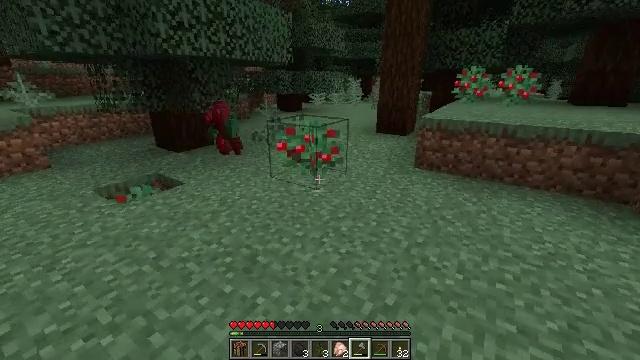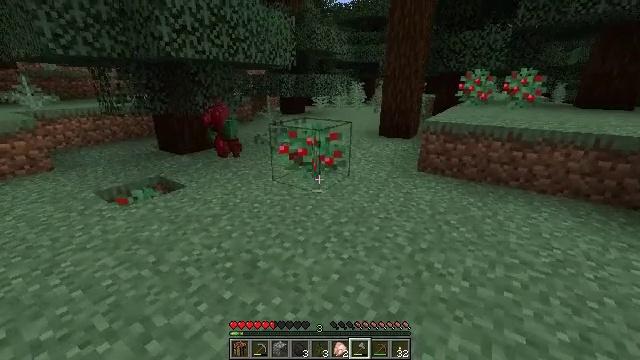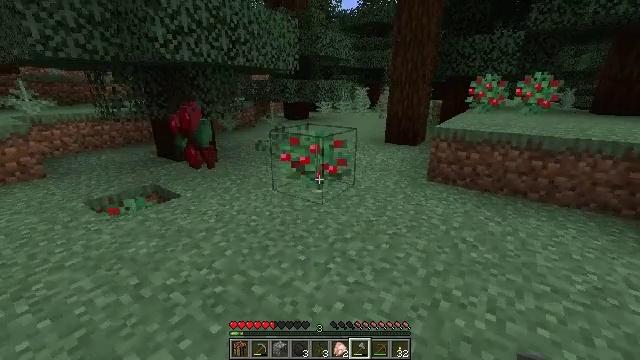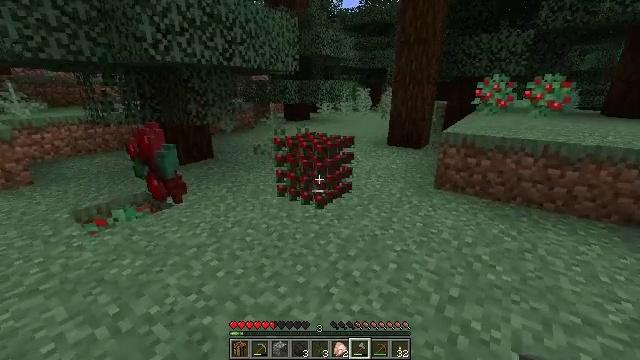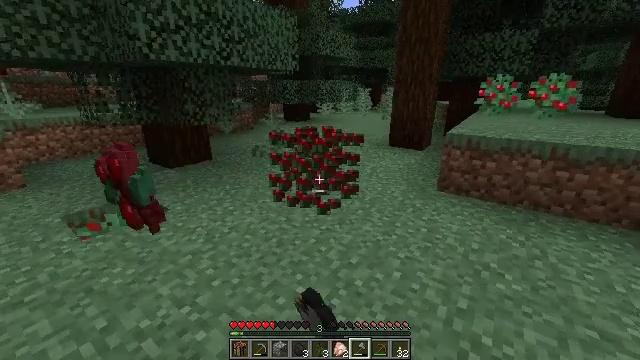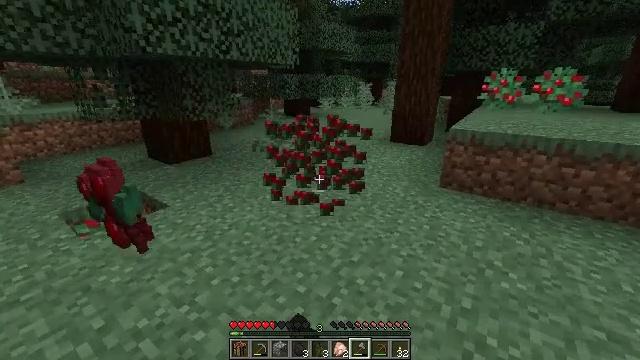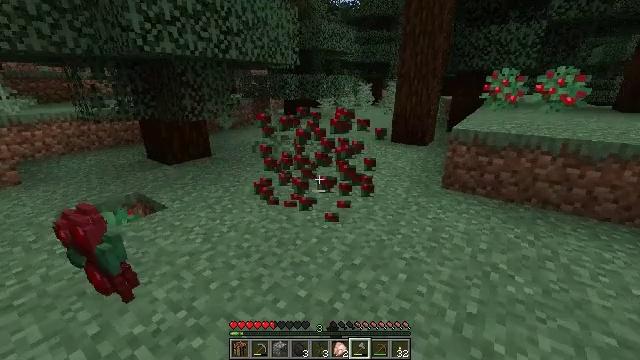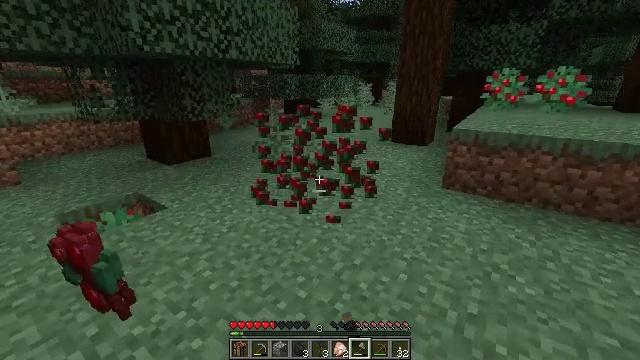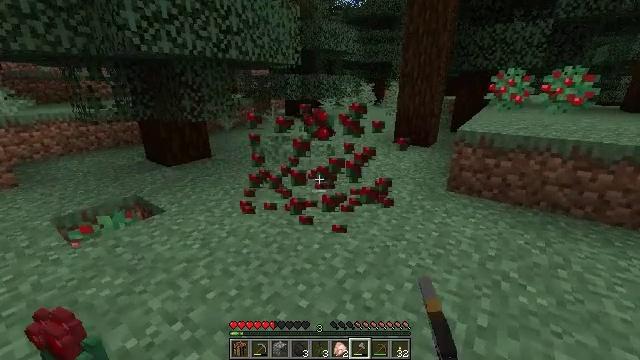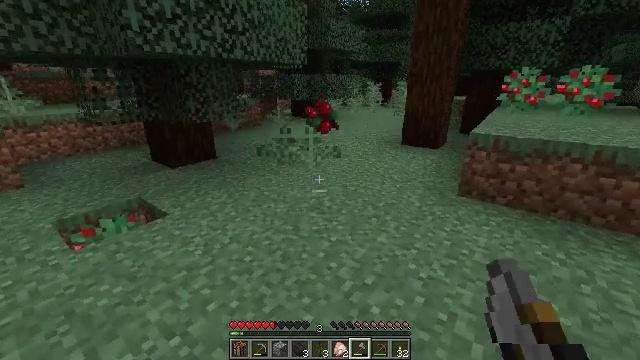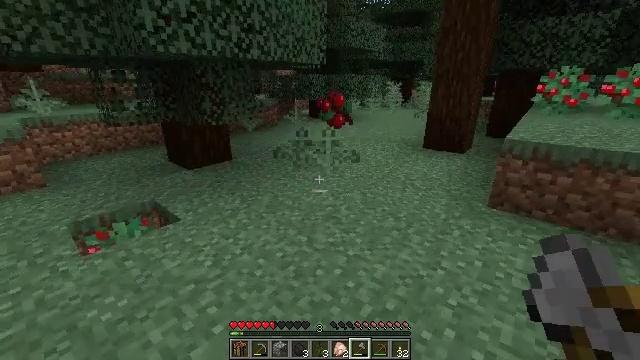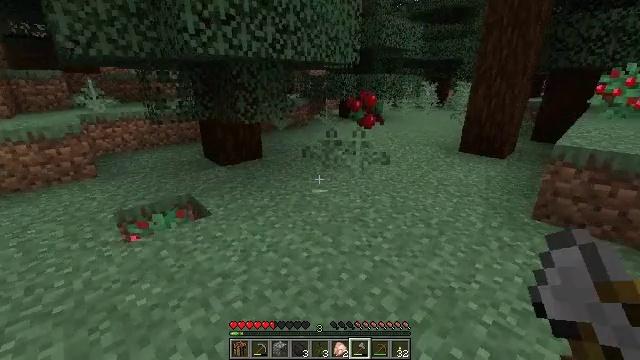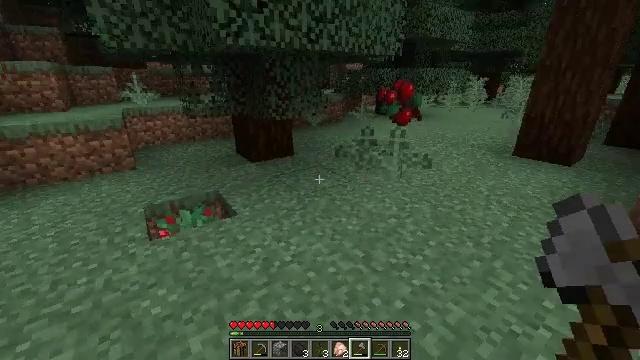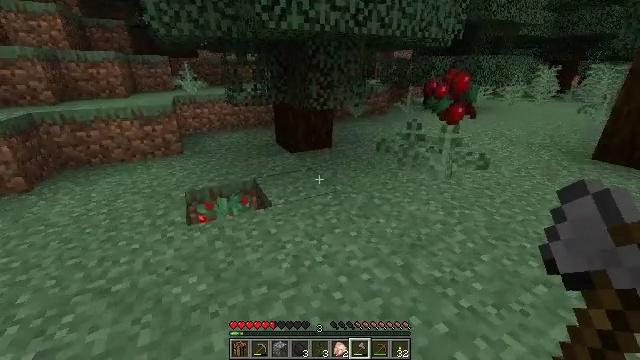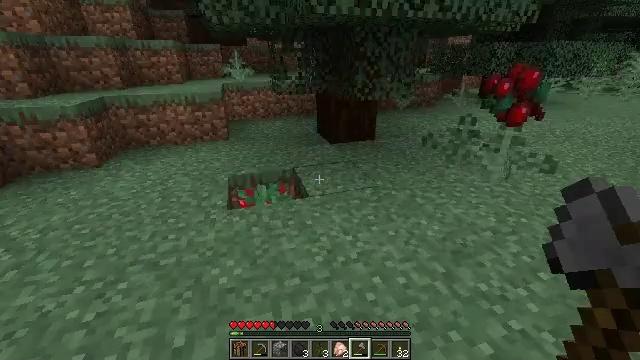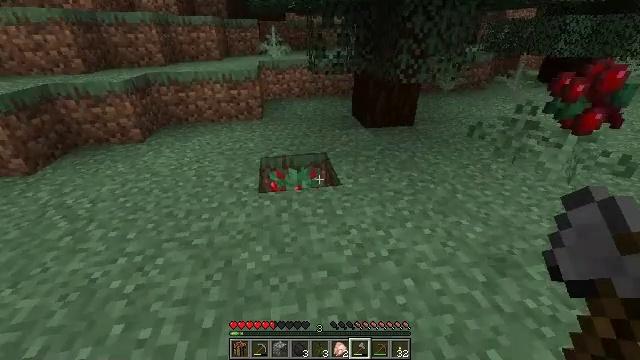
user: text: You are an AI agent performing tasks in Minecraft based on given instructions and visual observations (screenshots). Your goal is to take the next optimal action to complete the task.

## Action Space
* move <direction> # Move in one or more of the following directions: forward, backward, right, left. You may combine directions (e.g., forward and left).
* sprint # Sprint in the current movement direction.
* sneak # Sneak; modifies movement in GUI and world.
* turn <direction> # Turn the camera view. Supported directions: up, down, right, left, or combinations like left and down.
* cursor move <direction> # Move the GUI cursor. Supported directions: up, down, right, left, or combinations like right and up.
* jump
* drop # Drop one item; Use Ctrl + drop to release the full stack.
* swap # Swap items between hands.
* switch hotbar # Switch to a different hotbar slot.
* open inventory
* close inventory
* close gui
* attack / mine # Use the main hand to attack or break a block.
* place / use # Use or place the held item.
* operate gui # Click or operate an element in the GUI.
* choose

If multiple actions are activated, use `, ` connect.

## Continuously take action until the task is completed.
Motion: motion action
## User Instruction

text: Gather materials from the sweet berry bush.
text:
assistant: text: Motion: move forward
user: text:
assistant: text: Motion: move forward, turn up
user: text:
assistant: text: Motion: move forward, attack / mine
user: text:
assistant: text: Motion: attack / mine
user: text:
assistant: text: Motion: turn down, attack / mine
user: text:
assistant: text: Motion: no_op
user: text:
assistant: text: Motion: no_op
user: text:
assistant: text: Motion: move forward
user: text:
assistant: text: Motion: move forward, turn left
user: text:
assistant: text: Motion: move forward, turn left
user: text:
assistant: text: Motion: move forward, turn left
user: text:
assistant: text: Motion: move forward, turn left and down
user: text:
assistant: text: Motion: move forward, turn left and down
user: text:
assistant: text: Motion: move forward and move left, turn left and down
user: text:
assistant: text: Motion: move forward and move left, turn left and down
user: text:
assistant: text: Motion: move forward and move left, turn left and down
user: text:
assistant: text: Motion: move forward and move left, turn down
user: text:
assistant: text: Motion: move forward, turn right and down
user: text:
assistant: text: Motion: move forward, turn right and down
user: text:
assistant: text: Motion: move forward, turn right and down
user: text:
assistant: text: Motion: move forward, turn right and down
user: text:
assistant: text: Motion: turn right
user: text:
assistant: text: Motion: turn right
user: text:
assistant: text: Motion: no_op
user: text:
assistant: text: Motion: no_op
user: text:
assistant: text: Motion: no_op
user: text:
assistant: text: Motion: attack / mine
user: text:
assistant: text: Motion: move forward, attack / mine
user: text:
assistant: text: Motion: move forward, attack / mine
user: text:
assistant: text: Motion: move forward